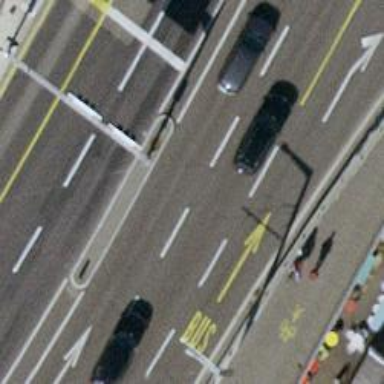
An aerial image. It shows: Primary highway on asphalt bridge with trolley wires.